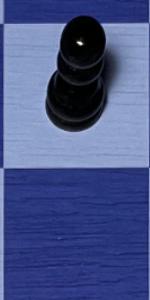
Label: Empty